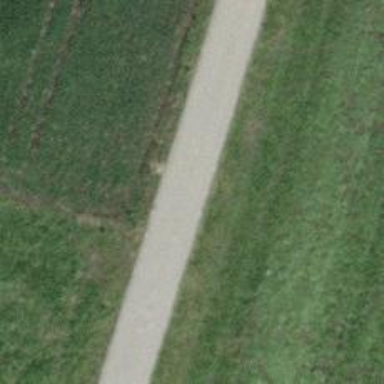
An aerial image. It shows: Asphalt track with grade 1 tracktype.